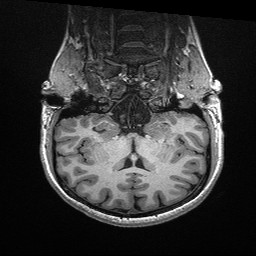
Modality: T1w
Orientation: sagittal
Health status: healthy
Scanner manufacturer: siemens
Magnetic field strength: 3 T
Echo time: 0.00298 s